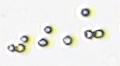
Label: Phaeocystis